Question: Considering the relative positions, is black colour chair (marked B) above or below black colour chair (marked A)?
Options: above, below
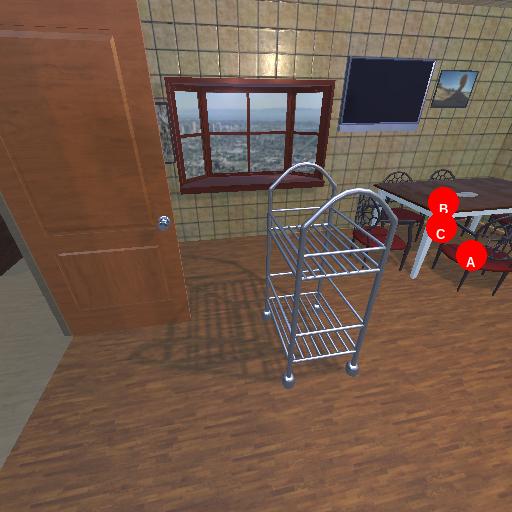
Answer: above